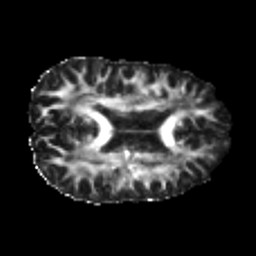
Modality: FA
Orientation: axial
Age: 23
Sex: male
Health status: healthy
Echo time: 0.074 s